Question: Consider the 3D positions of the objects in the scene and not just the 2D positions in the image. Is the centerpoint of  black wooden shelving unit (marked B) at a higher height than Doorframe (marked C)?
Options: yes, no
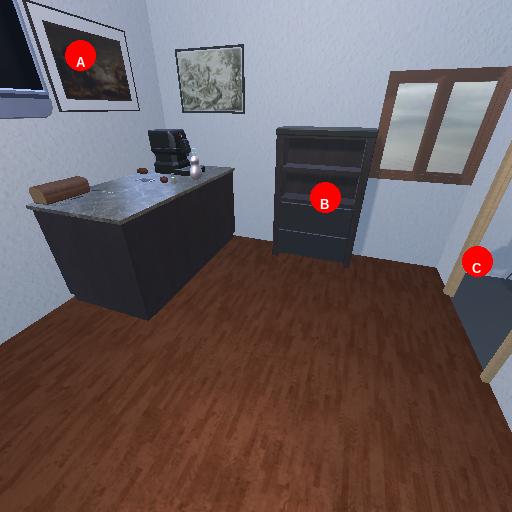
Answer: yes